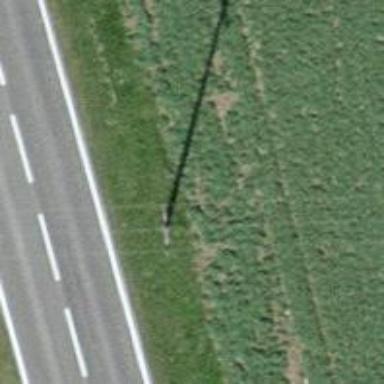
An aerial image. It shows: Concrete power pole.